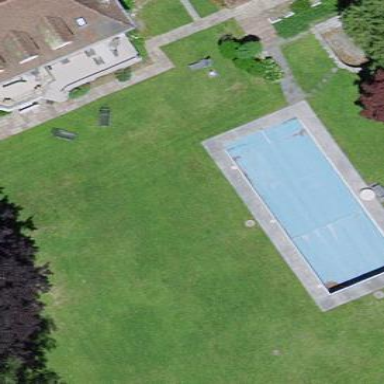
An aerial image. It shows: Swimming pool located in leisure land.